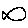
Label: fish